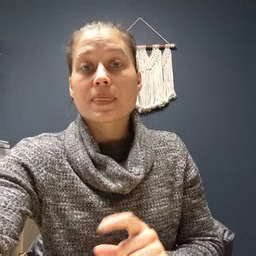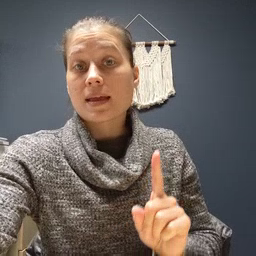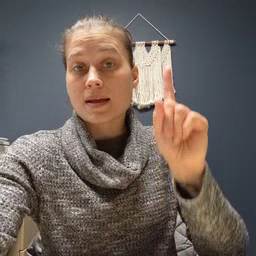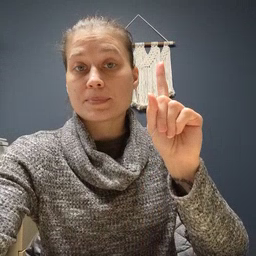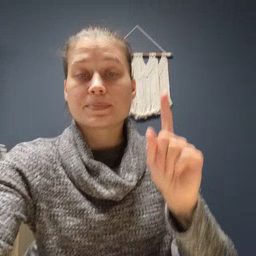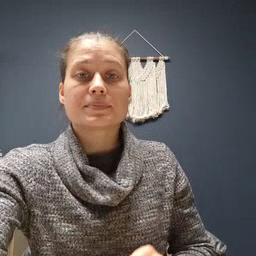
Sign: up